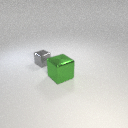
small gray metal cube behind large green metal cube